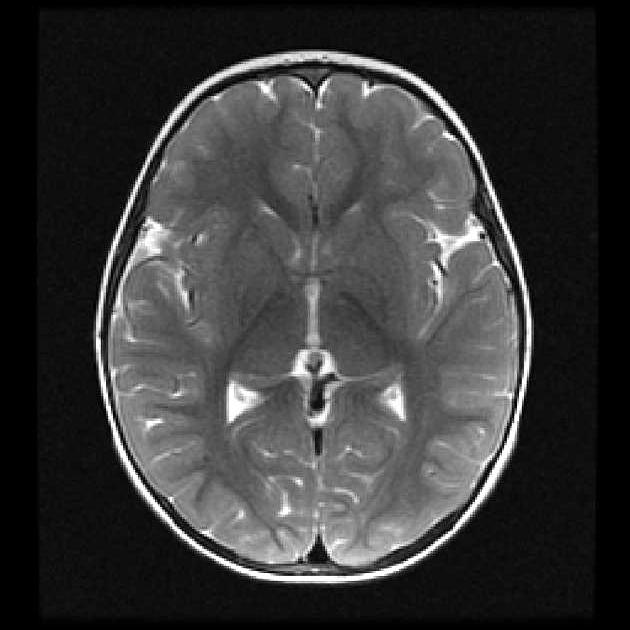
Label: notumor